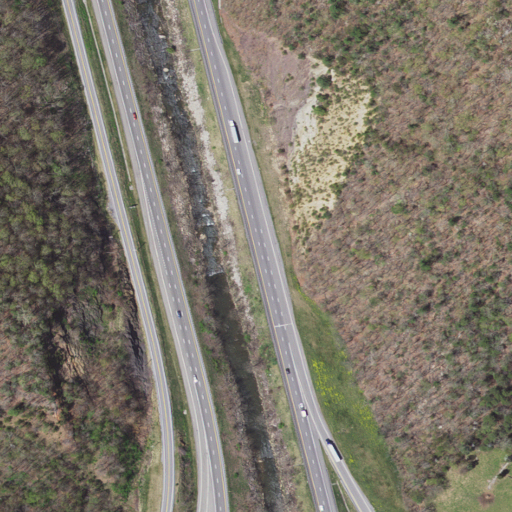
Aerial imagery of gap in Virginia named Rocky Gap containing deciduous forest, medium intensity development, low intensity development, mixed forest, open development, pasture, and high intensity development